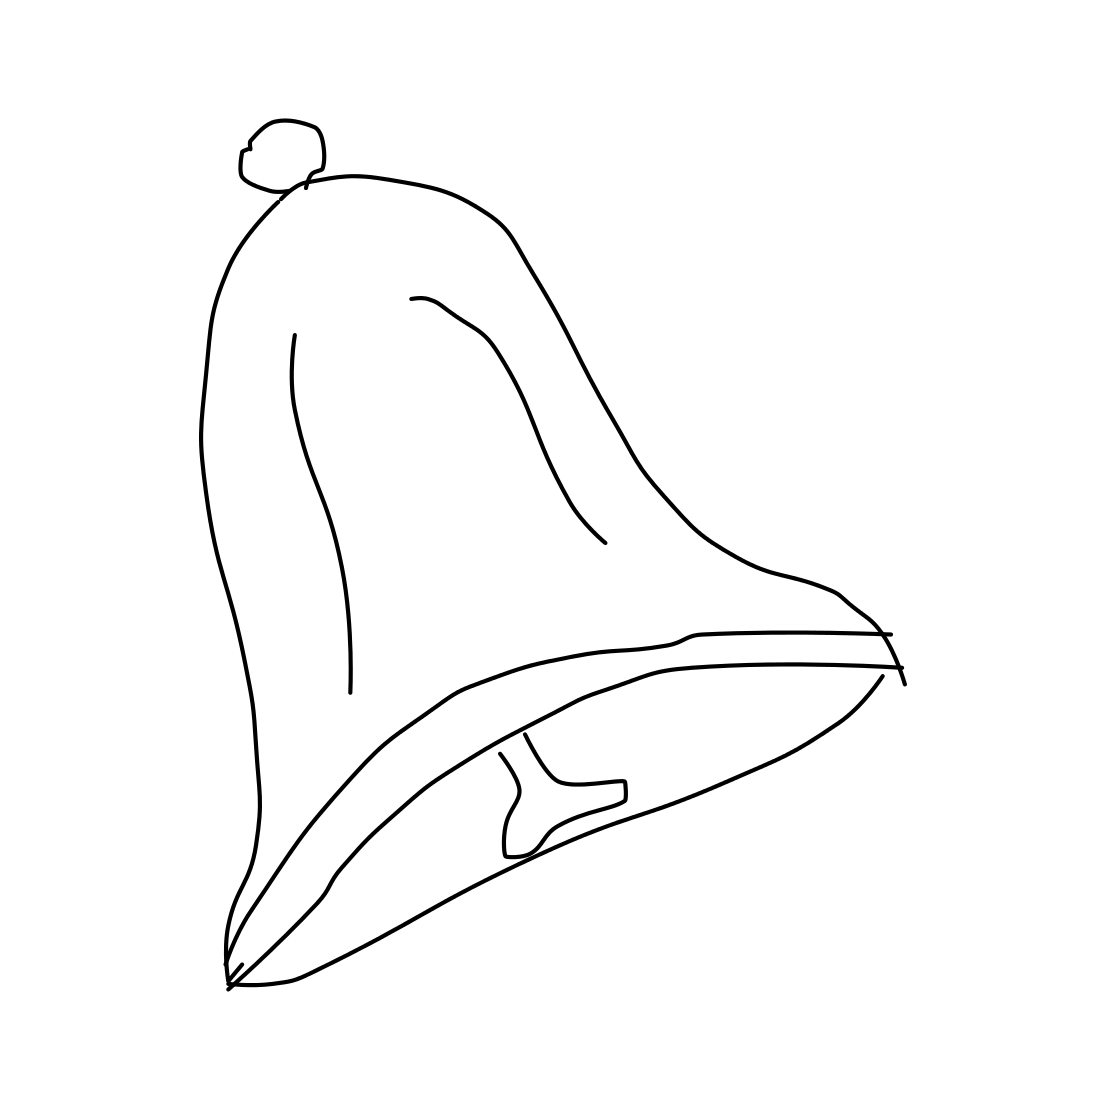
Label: bell